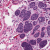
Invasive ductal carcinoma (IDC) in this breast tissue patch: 0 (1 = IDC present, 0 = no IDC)